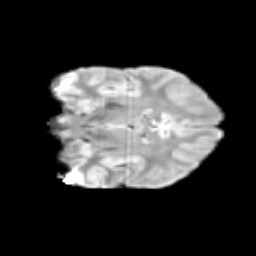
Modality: T2w
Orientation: coronal
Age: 12
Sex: male
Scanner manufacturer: siemens
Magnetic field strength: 3 T
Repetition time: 3.8 s
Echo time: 0.07 s